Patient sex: M
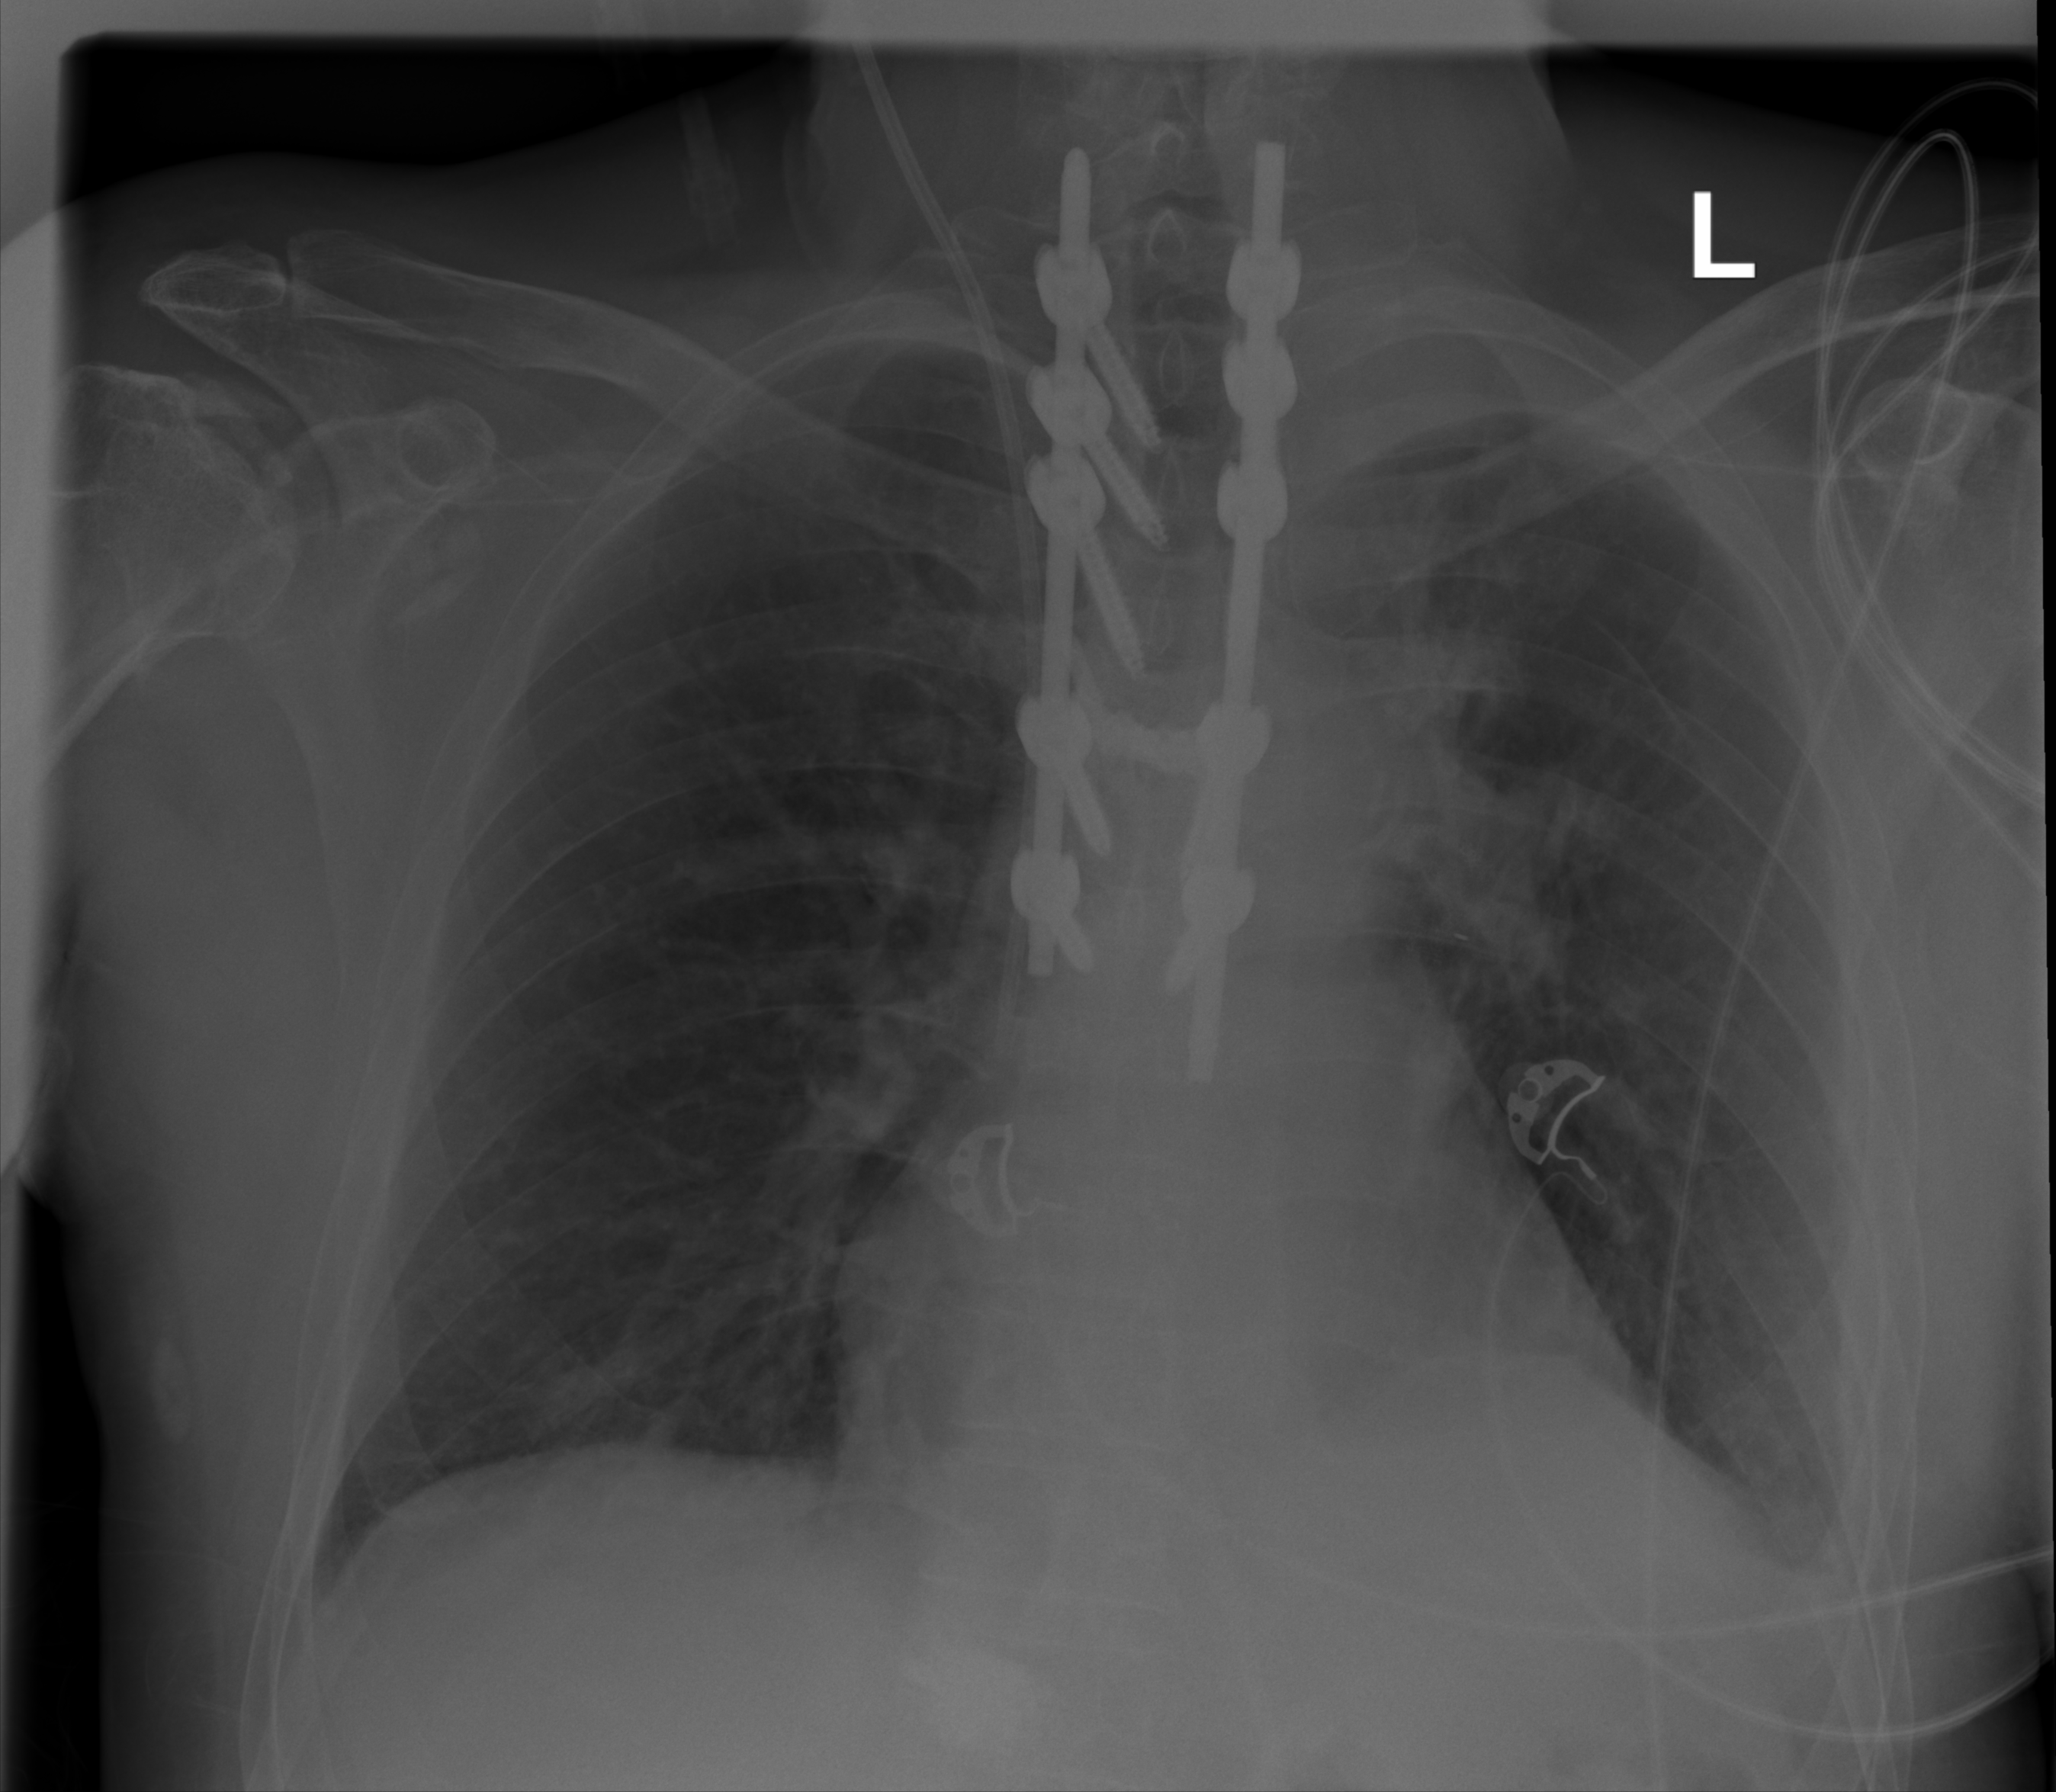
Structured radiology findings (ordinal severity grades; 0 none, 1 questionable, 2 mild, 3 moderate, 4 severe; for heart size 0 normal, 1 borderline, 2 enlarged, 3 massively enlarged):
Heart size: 0
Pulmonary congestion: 0
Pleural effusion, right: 0
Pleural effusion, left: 2
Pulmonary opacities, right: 0
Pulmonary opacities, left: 0
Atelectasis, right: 0
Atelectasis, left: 1